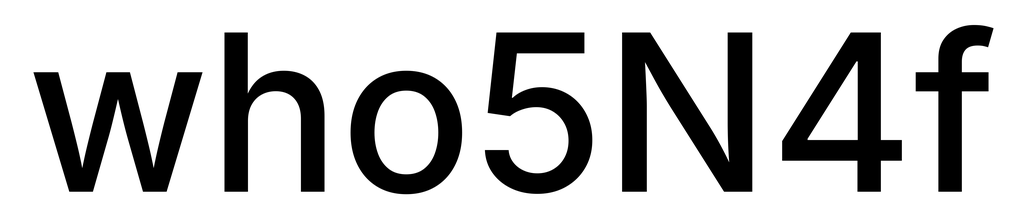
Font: Inter_Medium